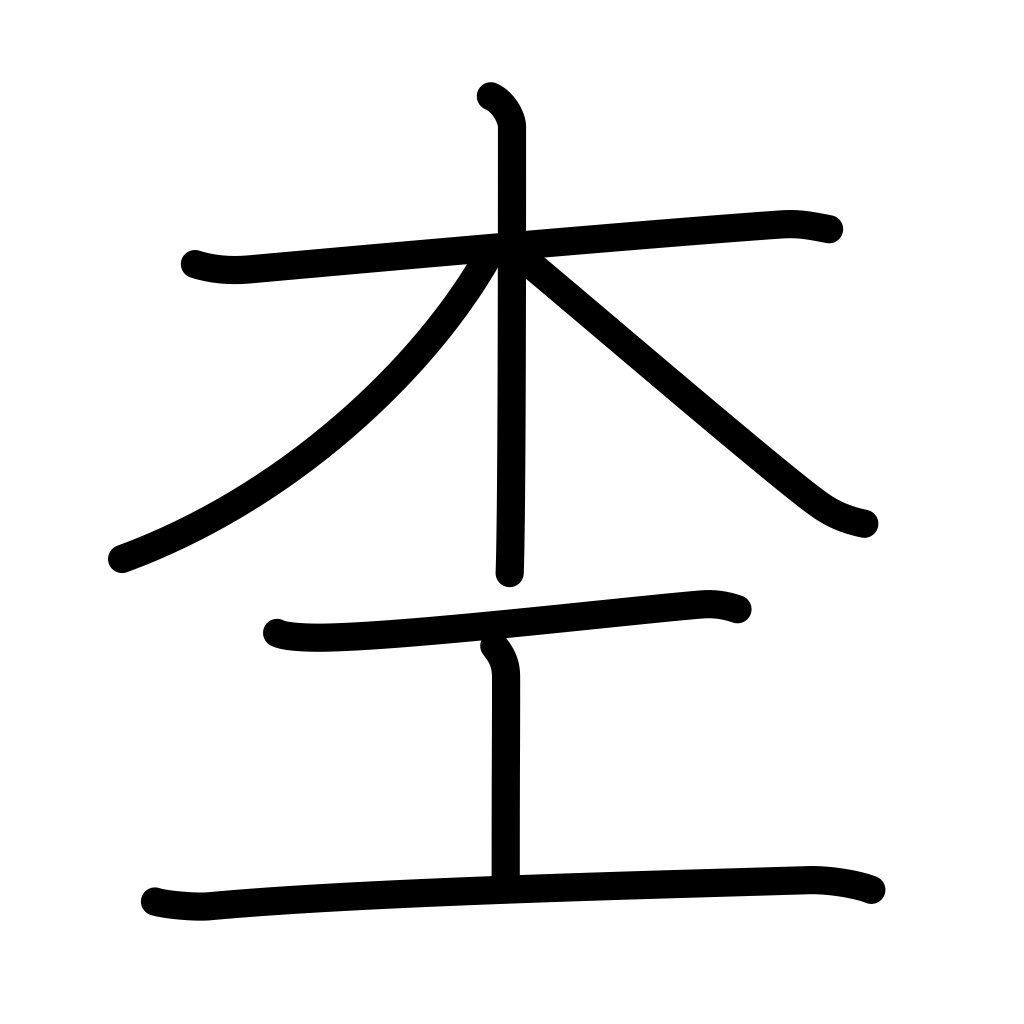
Meaning: woodworker